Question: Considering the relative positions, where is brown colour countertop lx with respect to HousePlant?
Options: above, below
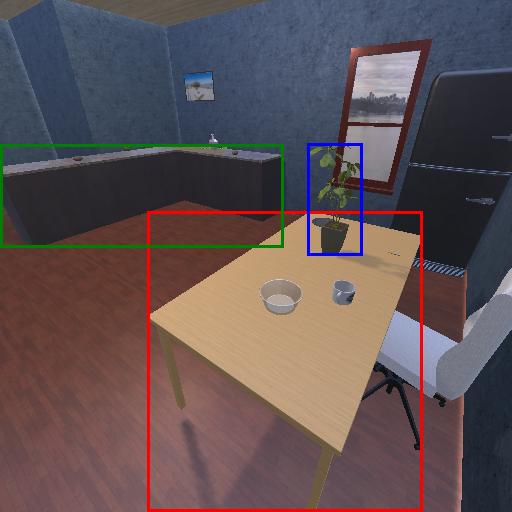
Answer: above